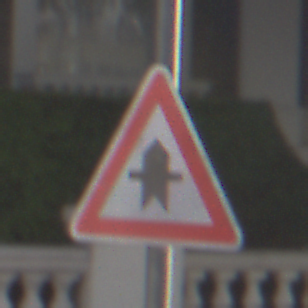
Verkehrszeichen: Vorfahrt
Umgebung: Outdoor, Urban
Tageszeit: MorningAfternoon
Wetter: PartlyCloudy
Licht: Natural
Jahreszeit: NotSpecified
Kontrast: HighContrast